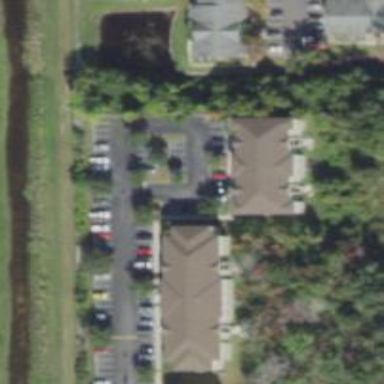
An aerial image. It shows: Parking space.